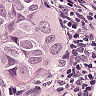
Metastatic tissue present: yes